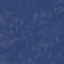
Label: HerbaceousVegetation